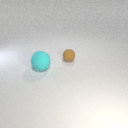
large cyan rubber sphere to the left of small brown rubber sphere